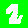
Digit: 2